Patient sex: F
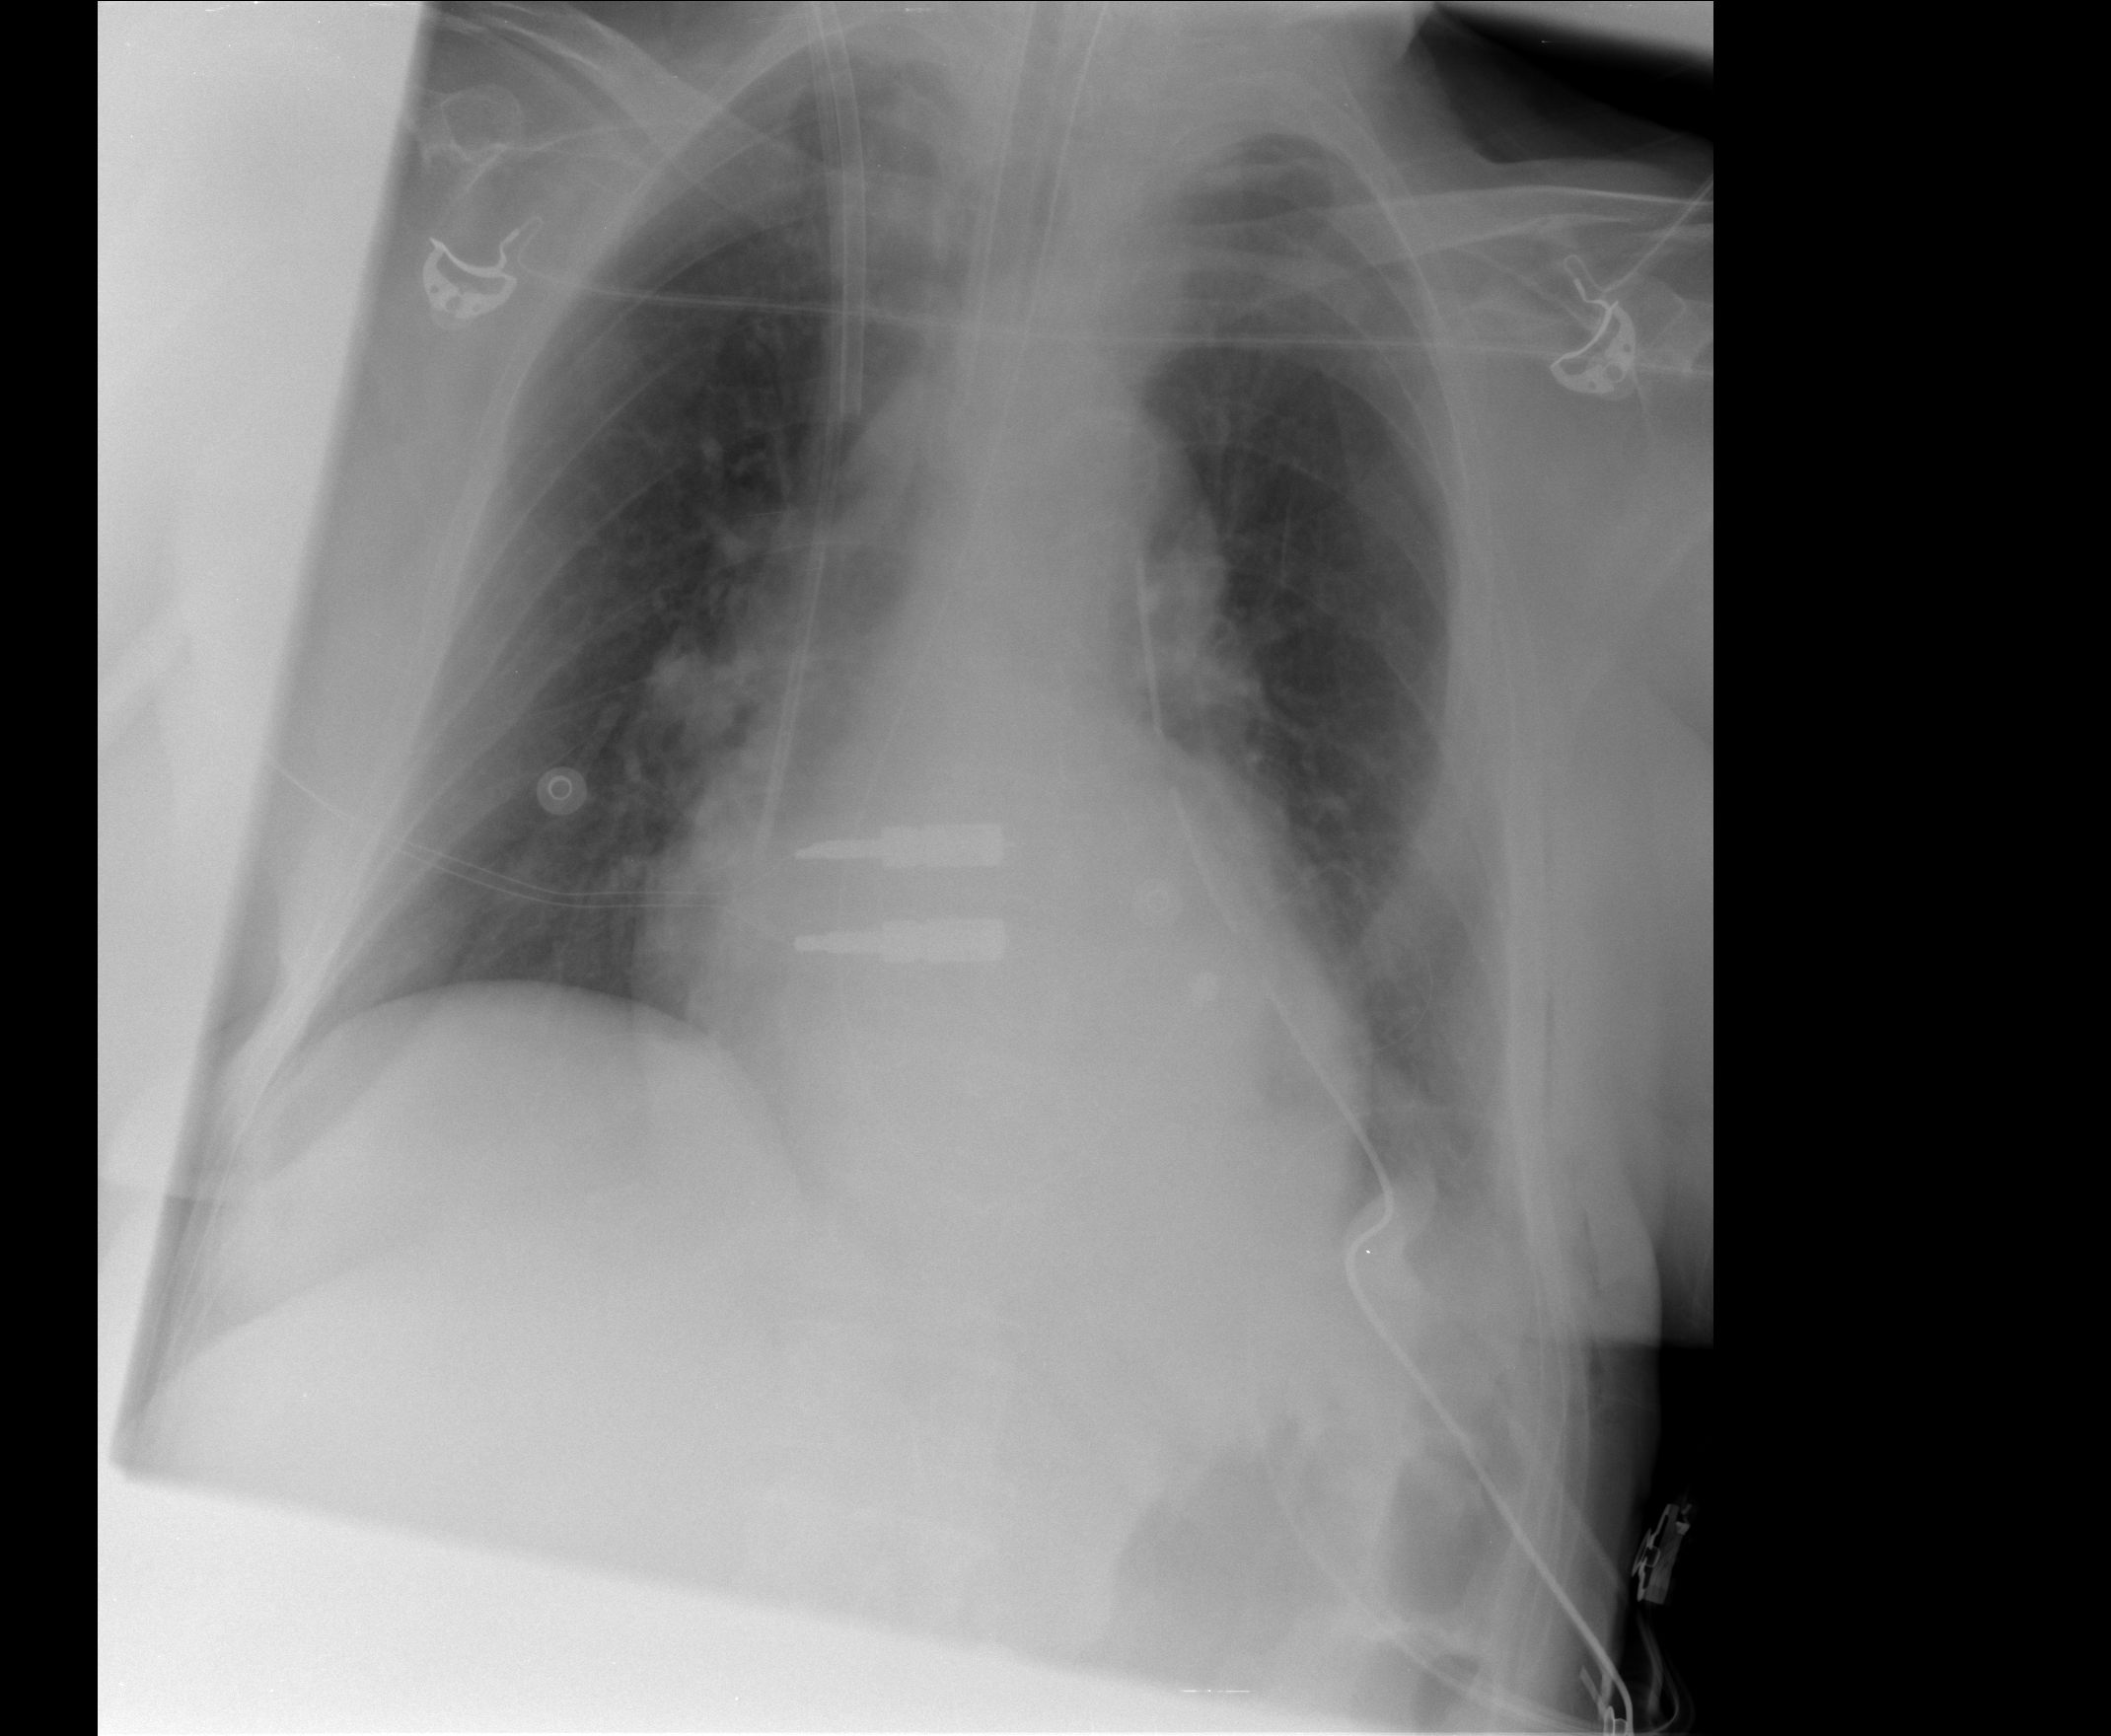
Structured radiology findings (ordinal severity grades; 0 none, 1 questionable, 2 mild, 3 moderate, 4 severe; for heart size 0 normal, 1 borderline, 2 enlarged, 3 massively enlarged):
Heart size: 2
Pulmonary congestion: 0
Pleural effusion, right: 0
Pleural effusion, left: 2
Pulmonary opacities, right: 0
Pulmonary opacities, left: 0
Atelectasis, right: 0
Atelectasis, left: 2